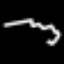
Label: squiggle